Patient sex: M
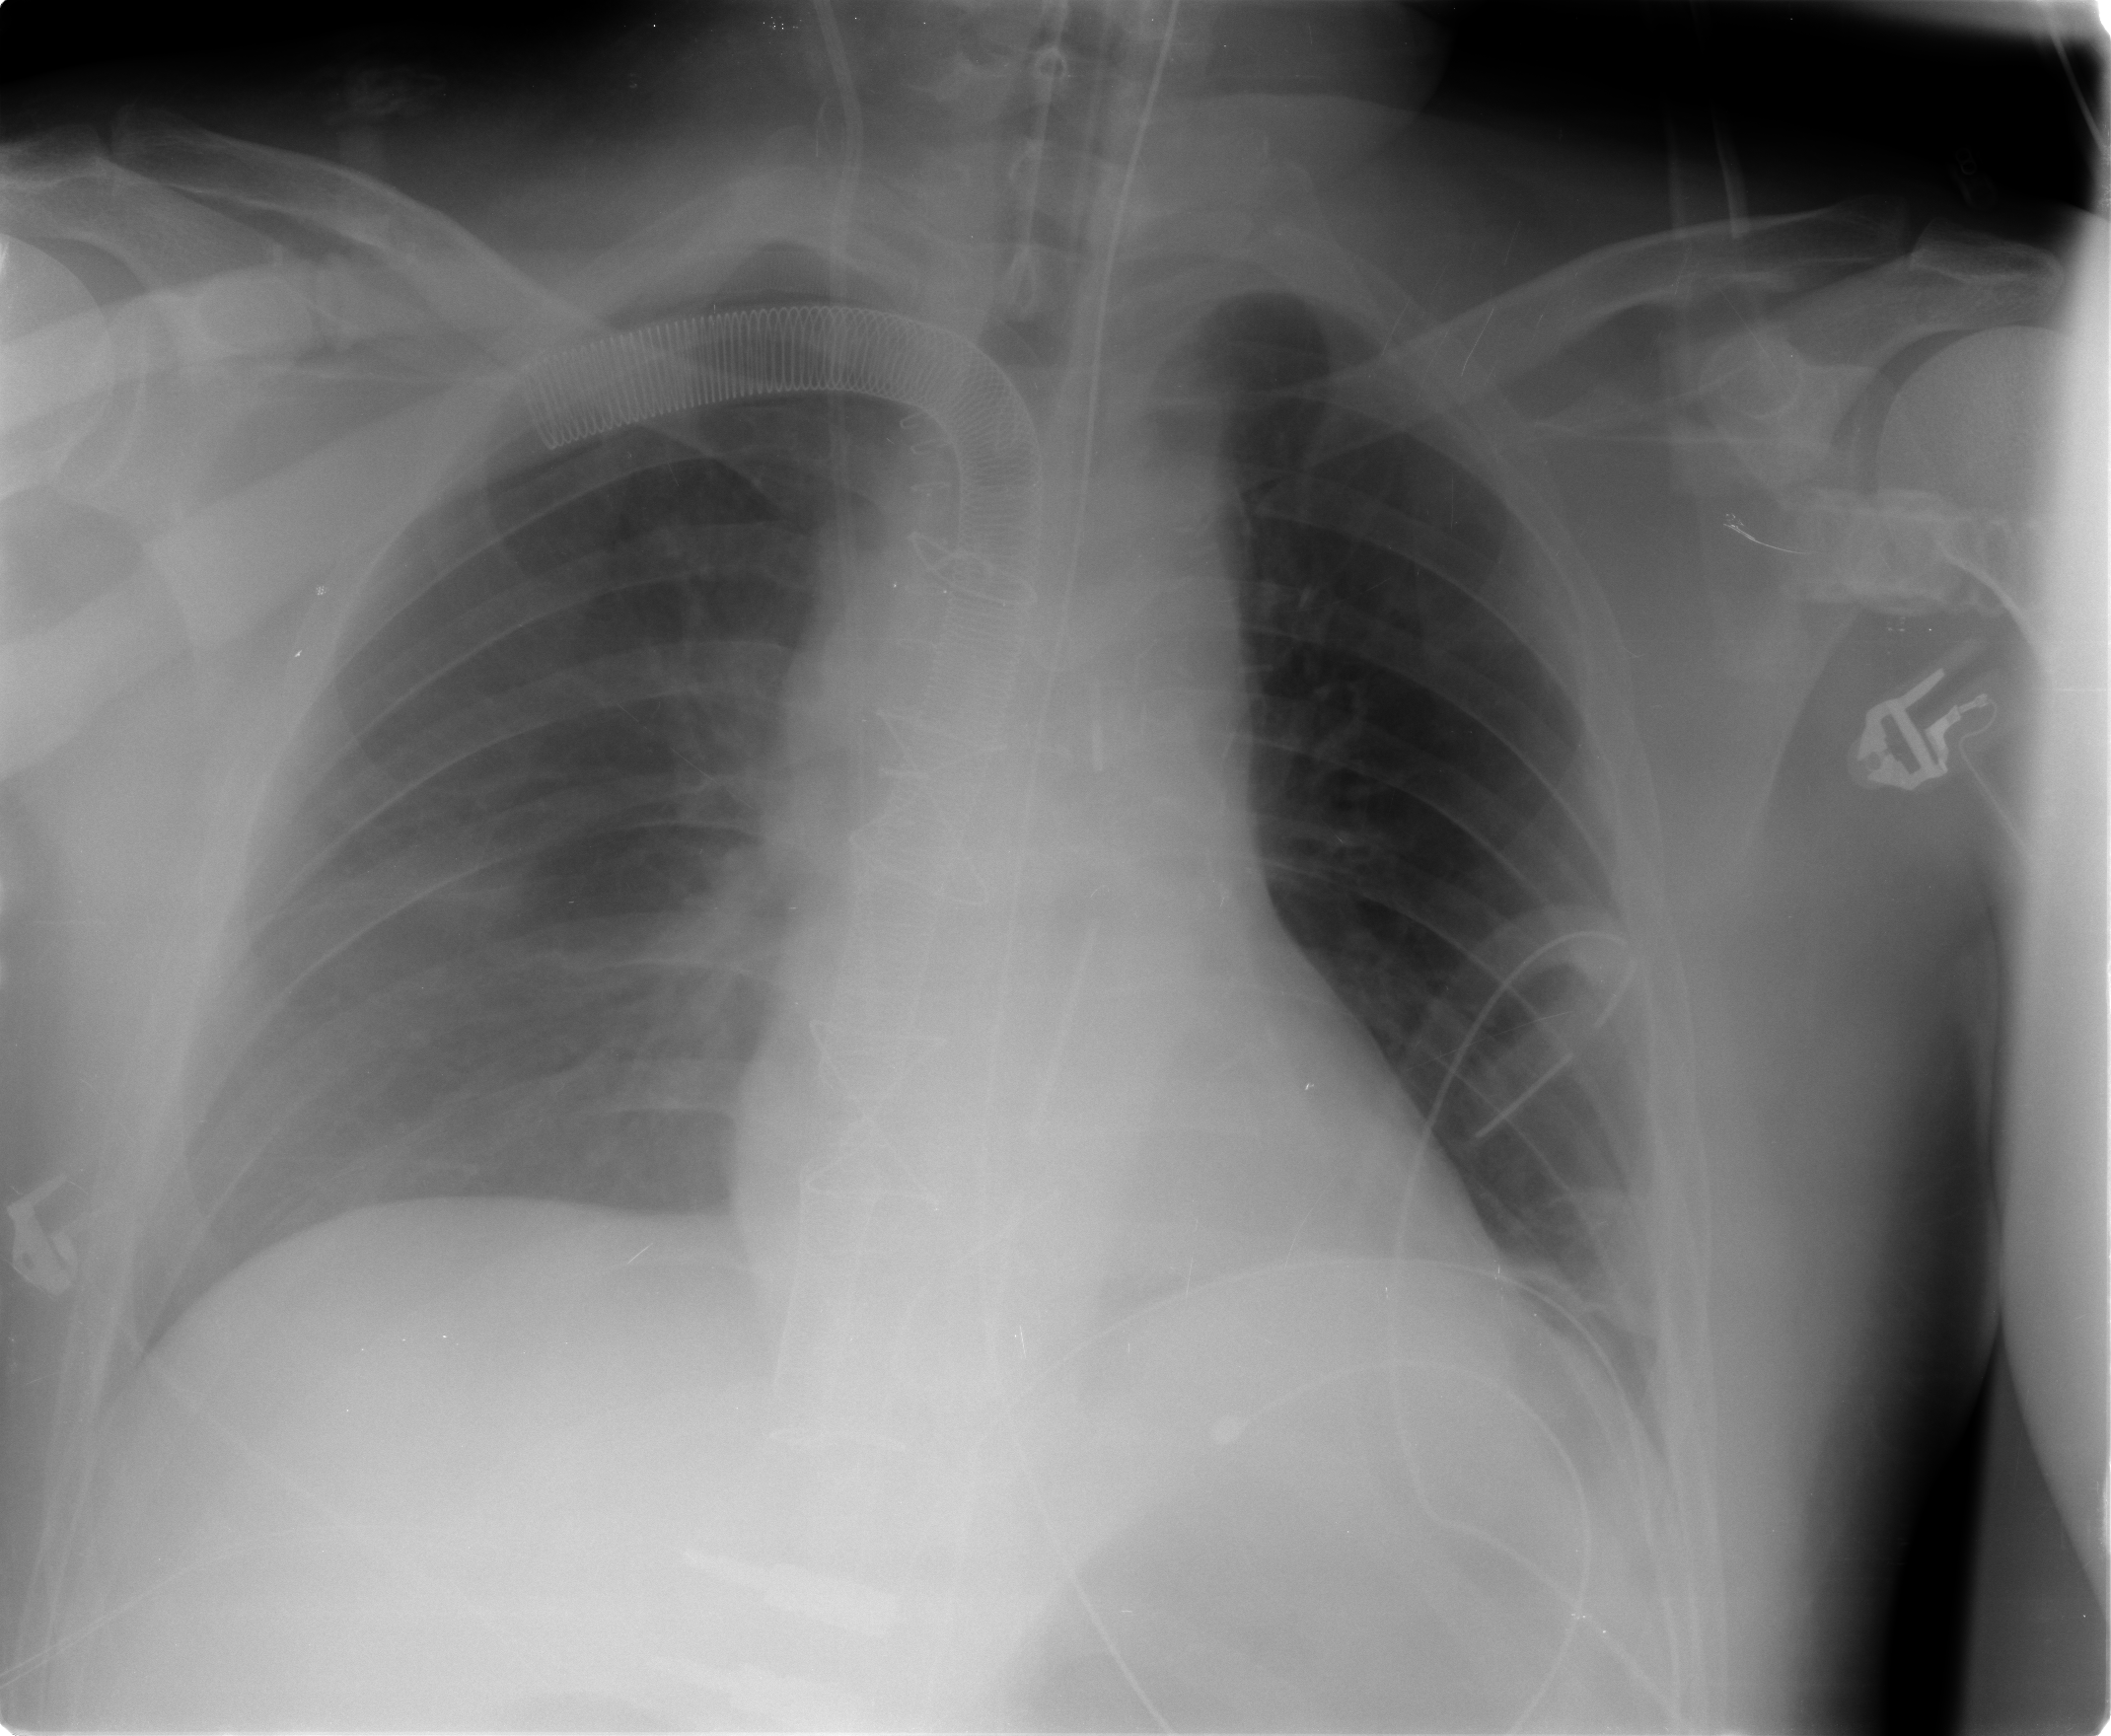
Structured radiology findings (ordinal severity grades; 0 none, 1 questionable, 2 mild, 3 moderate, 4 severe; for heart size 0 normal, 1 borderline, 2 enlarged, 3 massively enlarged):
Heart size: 0
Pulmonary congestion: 2
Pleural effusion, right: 0
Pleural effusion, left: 0
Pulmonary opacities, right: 0
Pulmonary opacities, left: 0
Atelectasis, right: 0
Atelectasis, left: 2